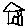
Label: house